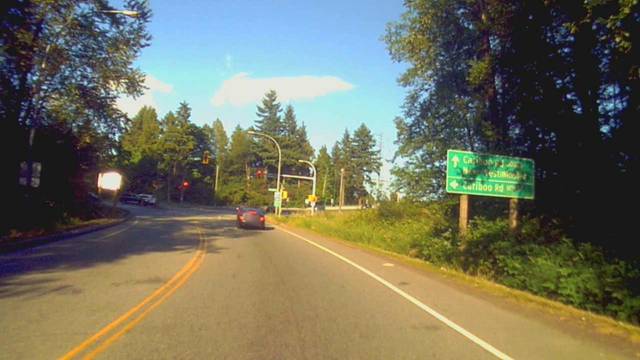
Region: Canada
Coordinates: 49.246, -122.913